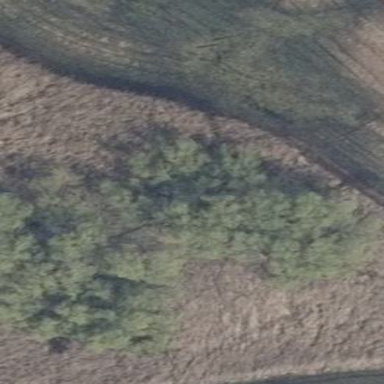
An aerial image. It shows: Patch of scrub vegetation.